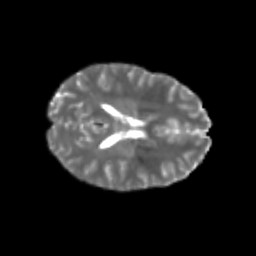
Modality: T2w
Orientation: axial
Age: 22
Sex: female
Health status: healthy
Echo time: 0.074 s